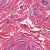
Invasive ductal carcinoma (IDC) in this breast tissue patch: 0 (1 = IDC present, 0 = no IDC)